Aerial crown-view tile of a tropical tree (Barro Colorado Island, Panama), acquired 20241014:
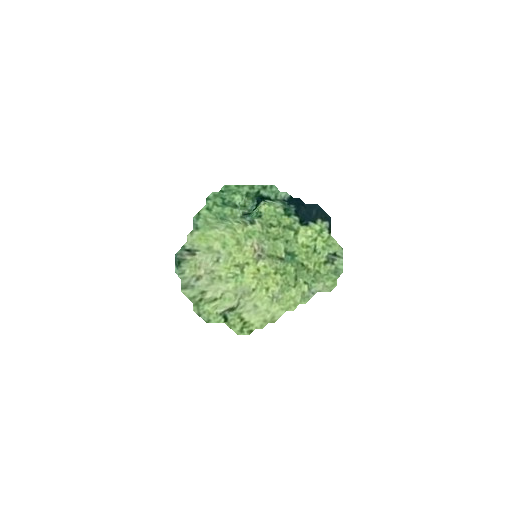
Species: Alseis blackiana
GBIF accepted scientific name: Alseis blackiana
Crown area: 27.564 m²